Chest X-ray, PA view. Patient: 53 years old, sex F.
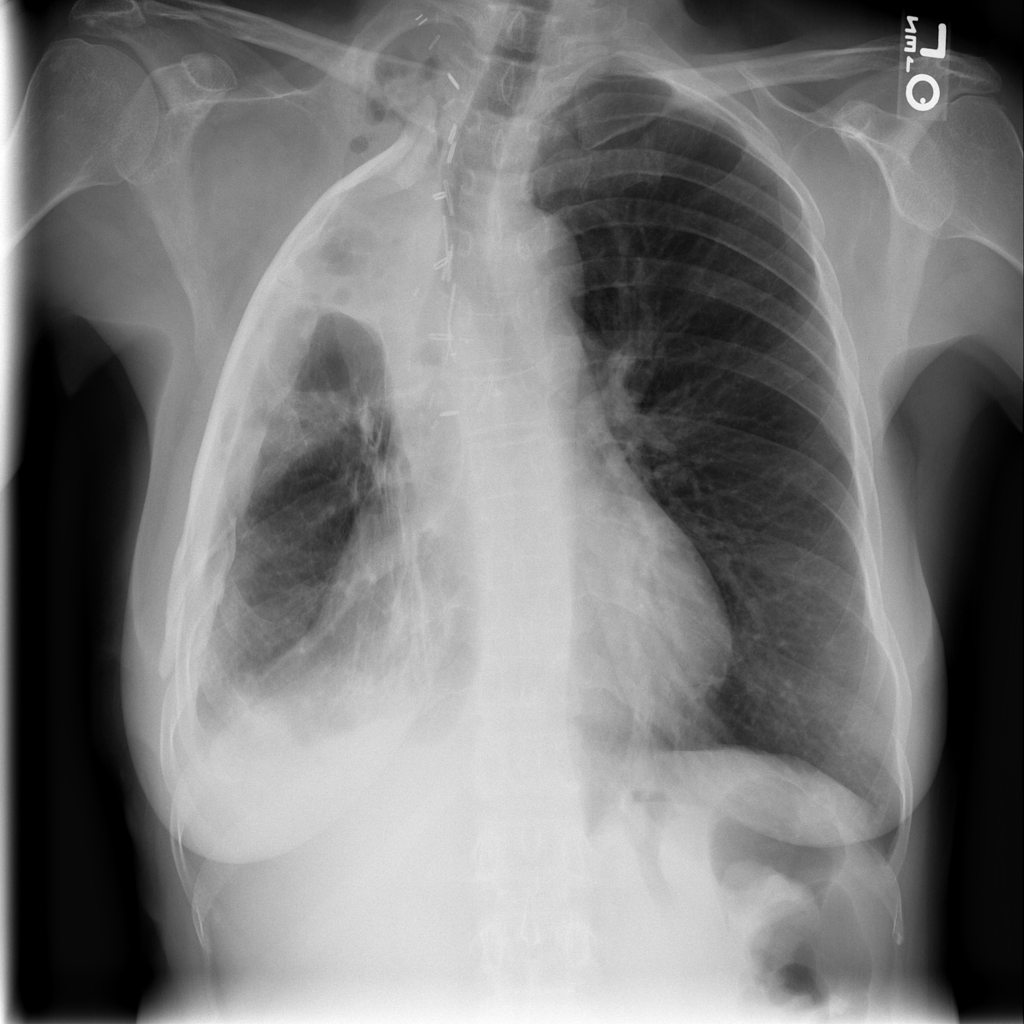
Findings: Infiltration